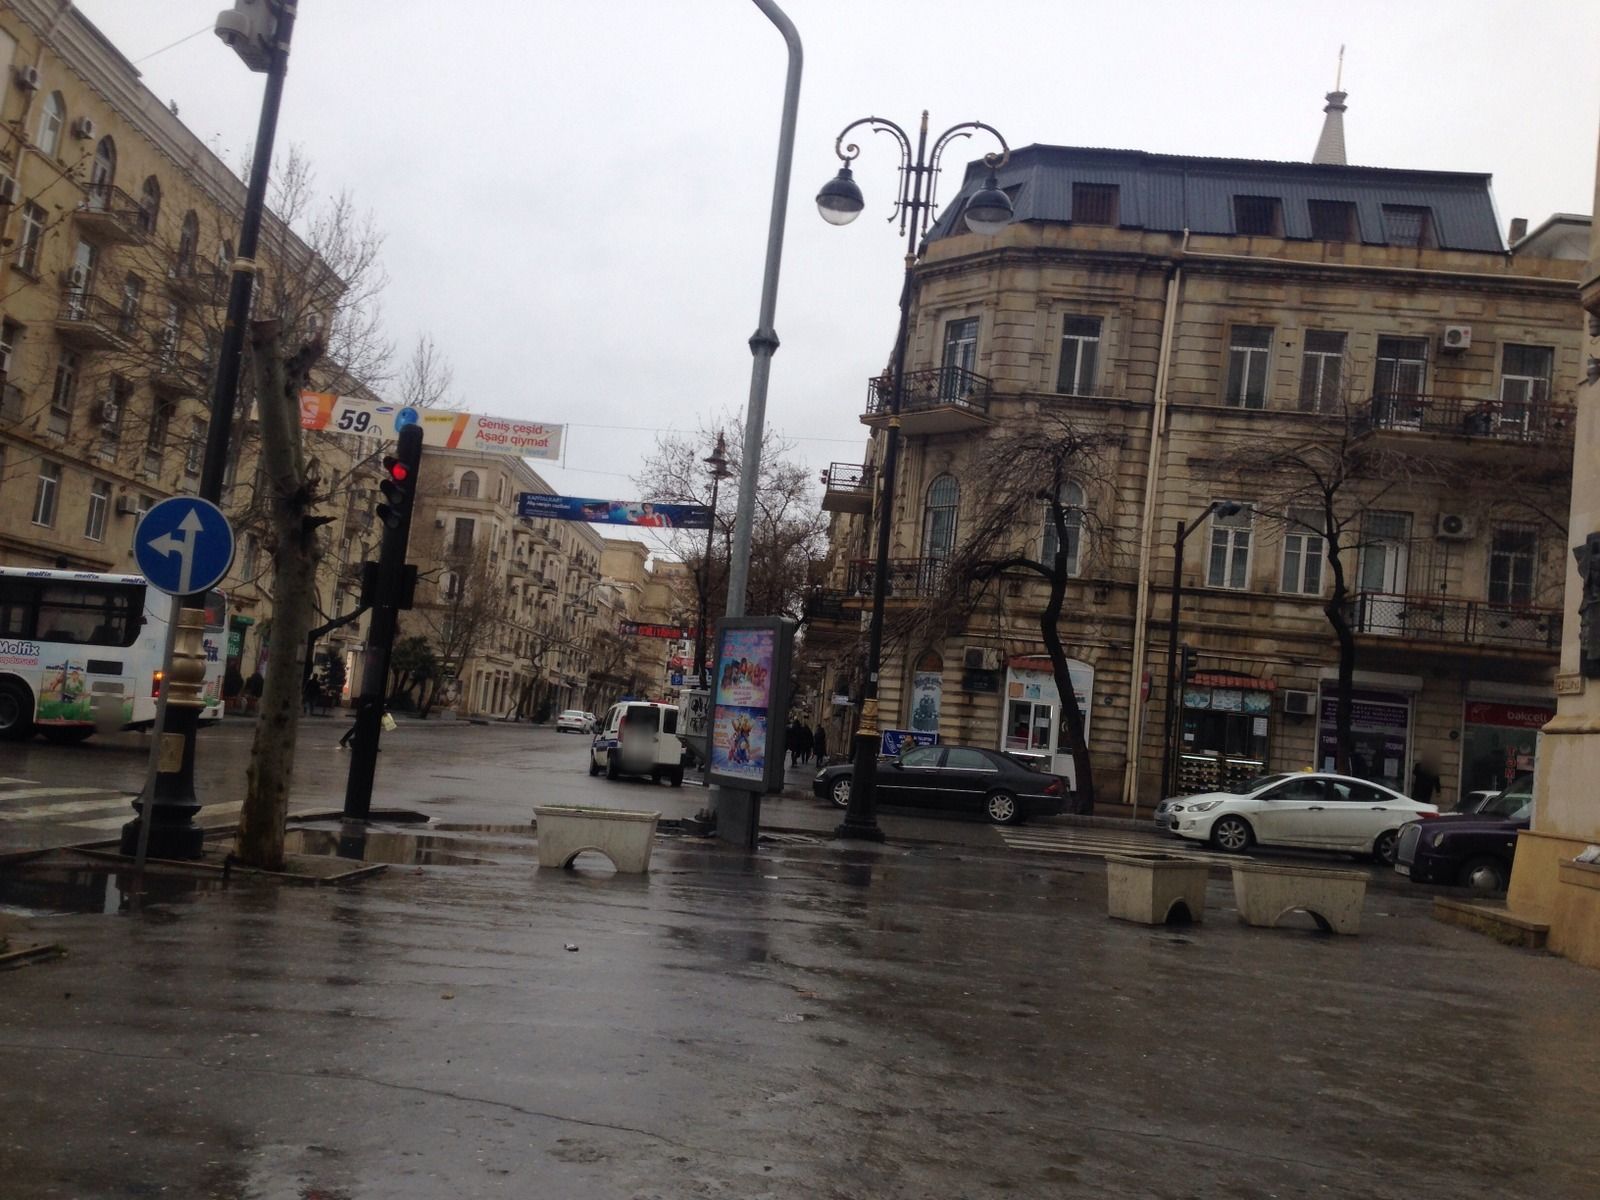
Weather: rainy
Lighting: day
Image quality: good
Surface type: walking surface
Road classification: secondary
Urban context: urban centre
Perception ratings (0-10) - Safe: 6.45, Lively: 8.98, Beautiful: 4.59, Boring: 2.21, Depressing: 6.56, Wealthy: 8.83